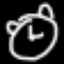
Label: clock